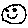
Label: smiley face